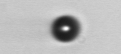
Label: bead